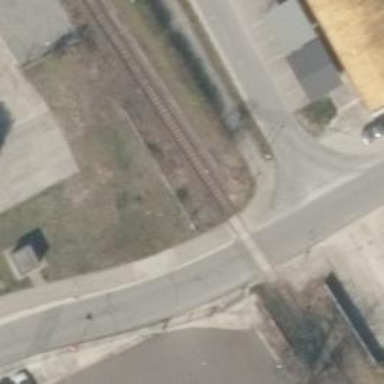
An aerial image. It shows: Railway signal.